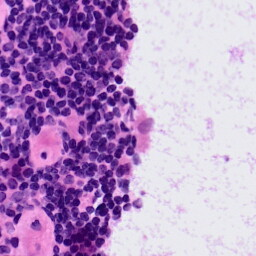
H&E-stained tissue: LymphNode